七年级 · 算术
设 $x, y, c$ 是有理数, 下列选项正确的是 ( )
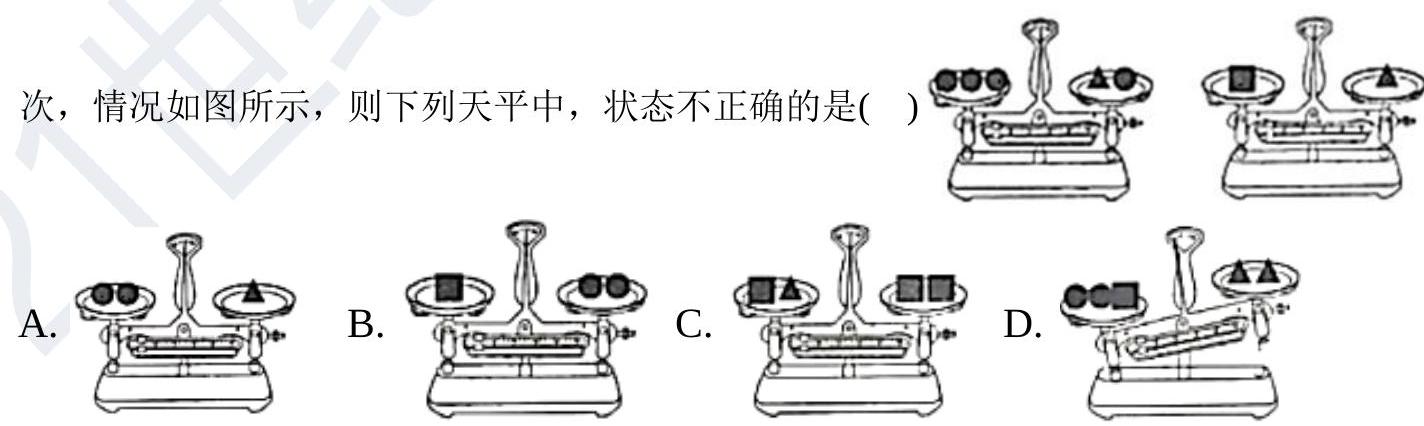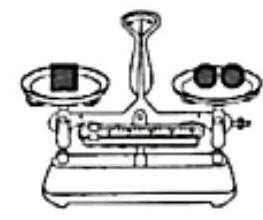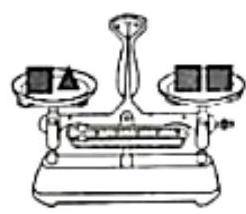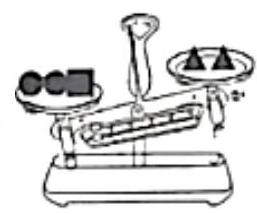
A. 若 $x=y$, 则 $x+c=y-c$
B. 若 $x=y$, 则 $x c=y c$
C. 若 $x=y$, 则 $\frac{x}{c}=\frac{y}{c}$
D. 若 $\frac{x}{2 c}=\frac{y}{3 c}$, 则 $2 x=3 y$

5.【发展性作业】(对应目标1) 设

表示三种不同的物体, 现用天平称了两次, 情况如图所示, 则下列天平中, 状态不正确的是(

B.

C.

D.

答案: B